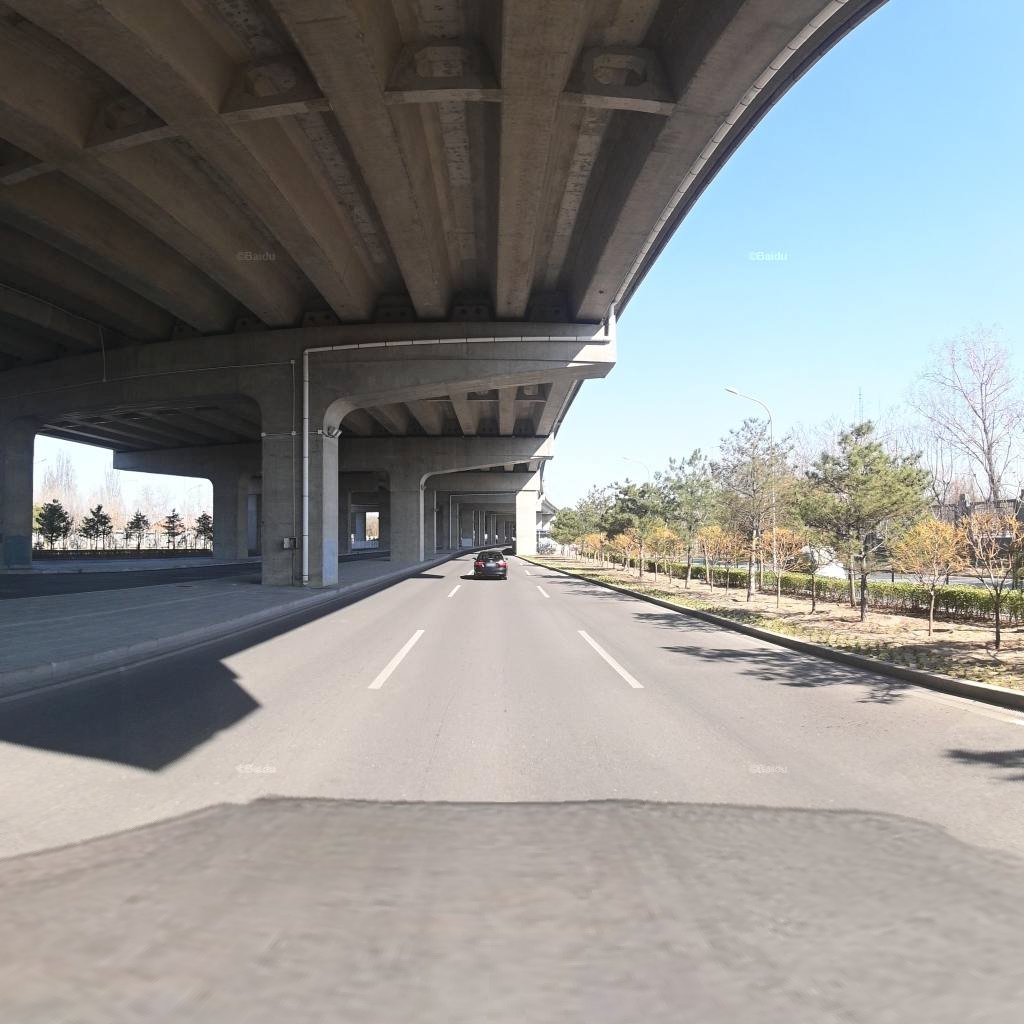
Region: Chaoyang
Road damage annotations: longitudinal crack